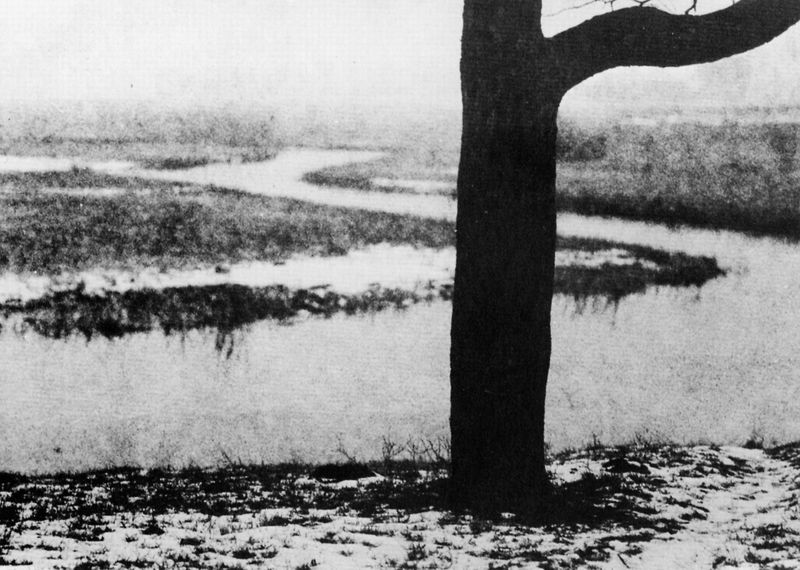
Titel: Landschaft
Künstler: Friedrich Behrens-Rogasen
Standort: Leverkusen
Institution: Foto-Historama
Schlagwörter: baum, himmel, wasser, weiß, wolken, fluss, landschaft, ufer, grau, hintergrund, licht, schwarz, strasse, vordergrund, gras, schnee, weg, wiese, ast, bach, baumstamm, ebene, feld, flusslauf, gräser, horizont, kalt, natur, stamm, gewässer, wiesen, hochwasser, insel, biegung, studie, öde, nebel, winter, wetter, detail, foto, fotografie, photographie, wei, hell dunkel, schwarz weiss, winterlandschaft, überschwemmung, schlängeln, meander, flußlandschaft, mäander, delta, matsch, sibirien, ödniss, flussarm, schlangenförmig, überschwmmung